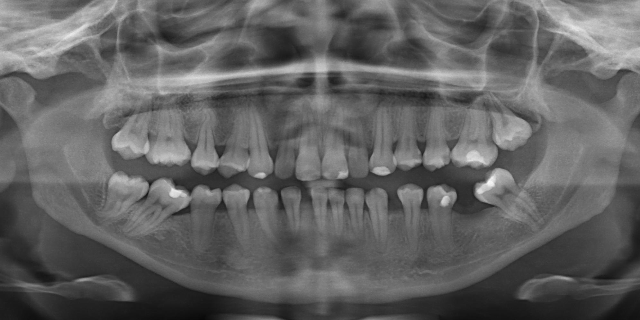
adult